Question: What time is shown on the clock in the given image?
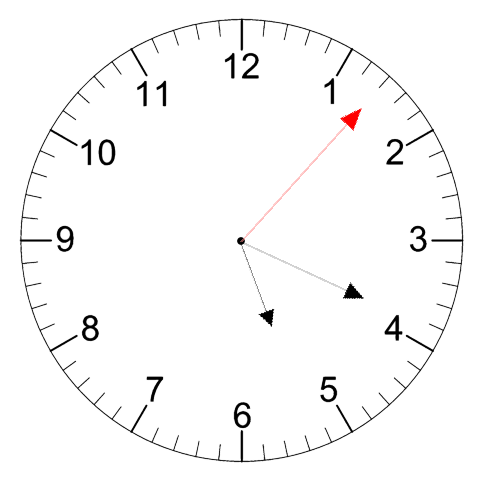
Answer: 05:19:07